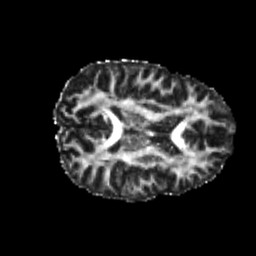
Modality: FA
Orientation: axial
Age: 21
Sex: male
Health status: healthy
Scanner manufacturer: philips
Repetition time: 7.391 s
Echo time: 0.08599 s